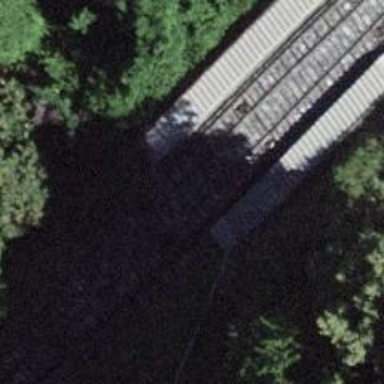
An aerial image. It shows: Funicular railway with one track.